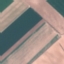
Land use / land cover: AnnualCrop